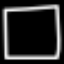
Label: square